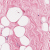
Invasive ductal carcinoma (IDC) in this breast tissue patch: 0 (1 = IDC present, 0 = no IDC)